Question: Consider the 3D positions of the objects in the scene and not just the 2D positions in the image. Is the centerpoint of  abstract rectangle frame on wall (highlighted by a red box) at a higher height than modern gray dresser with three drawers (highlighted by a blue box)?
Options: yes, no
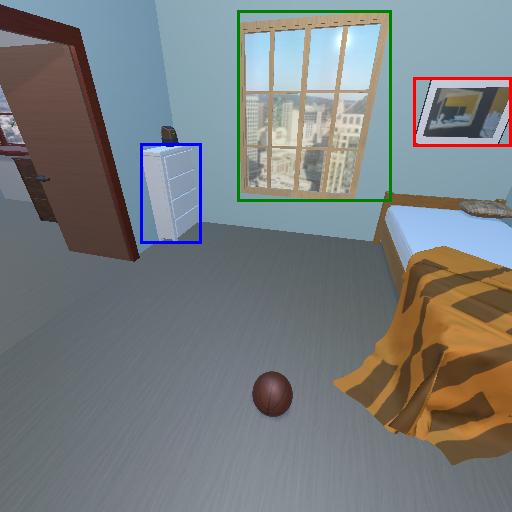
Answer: yes